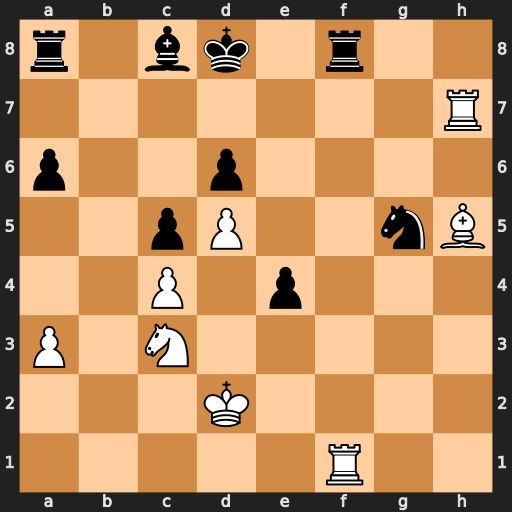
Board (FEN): r1bk1r2/7R/p2p4/2pP2nB/2P1p3/P1N5/3K4/5R2
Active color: w
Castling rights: -
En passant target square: -
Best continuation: Rxf8#